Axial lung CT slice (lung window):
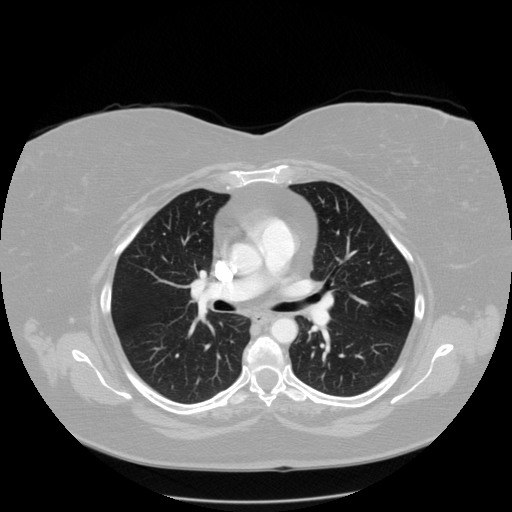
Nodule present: no